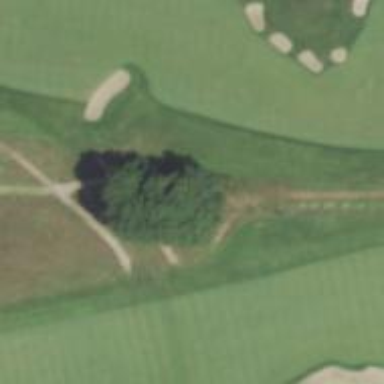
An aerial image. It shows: Service road designated as golf cart path.